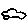
Label: car